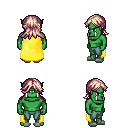
a pixel art fantasy rpg character, male body template, orc, green skin, yellow cape, teal pants, white blonde loose hair, white slippers, four views (front, back, left, right), 2x2 character sprite sheet, small pixel art, hard edges, no anti-aliasing